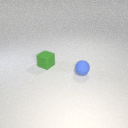
small green rubber cube behind small blue rubber sphere